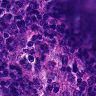
Metastatic tissue present: no